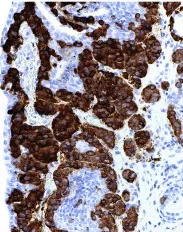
Neuron specific enolase.
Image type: pathology (immunostaining)